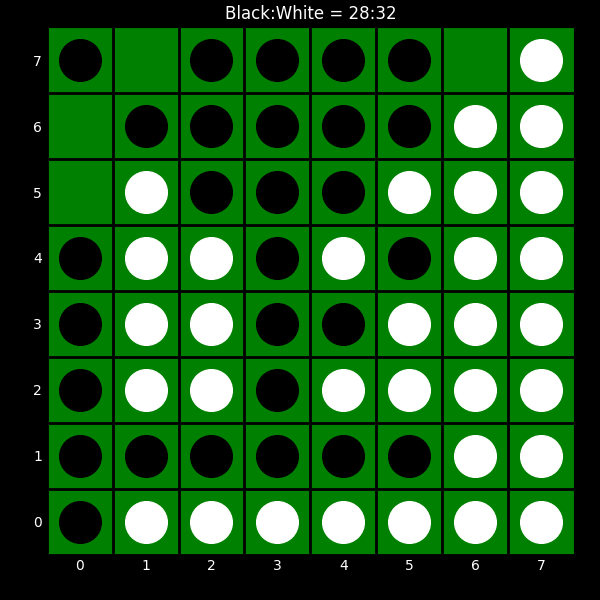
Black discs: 28
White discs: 32